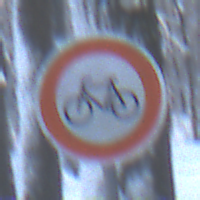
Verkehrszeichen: VerbotRadverkehr
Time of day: MorningAfternoon
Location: Outdoor (Nature)
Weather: Clear
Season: Winter
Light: Natural